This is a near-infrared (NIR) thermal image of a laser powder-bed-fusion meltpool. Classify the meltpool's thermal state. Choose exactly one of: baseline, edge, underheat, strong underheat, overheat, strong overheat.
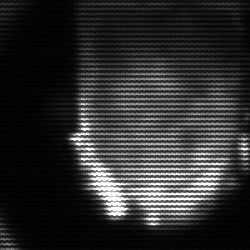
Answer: baseline